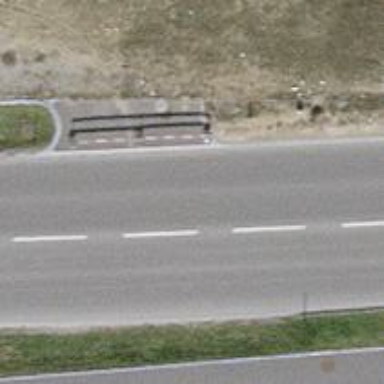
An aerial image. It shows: Driveway with paved surface.